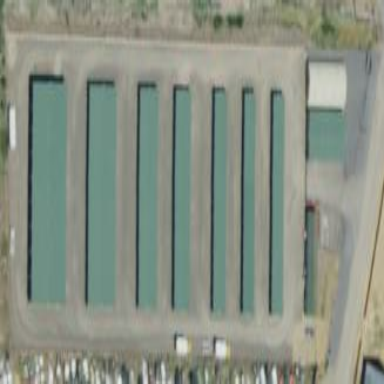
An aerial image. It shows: Storage rental shop.